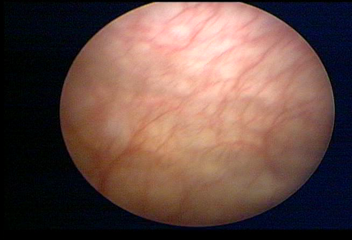
Modality: WLC
Class: Normal mucosa
Bladder cancer association: No